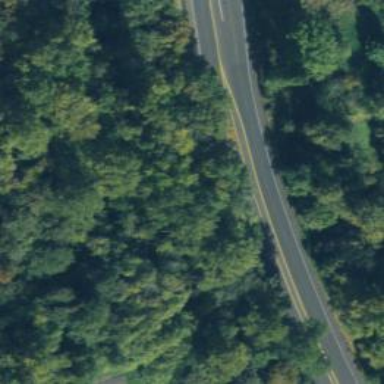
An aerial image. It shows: Primary highway.